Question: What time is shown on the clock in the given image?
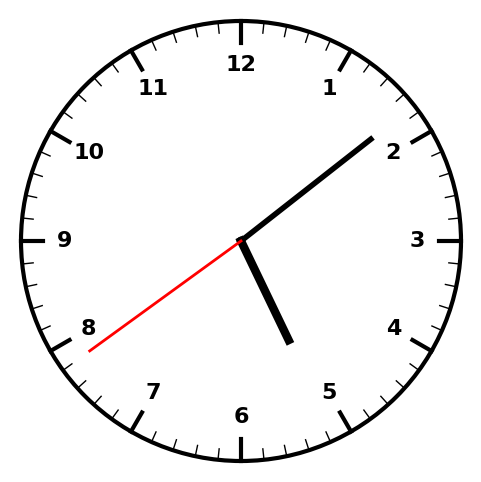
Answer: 05:08:39